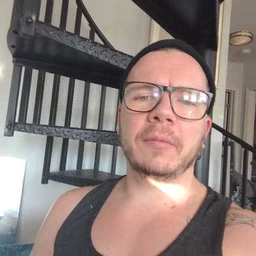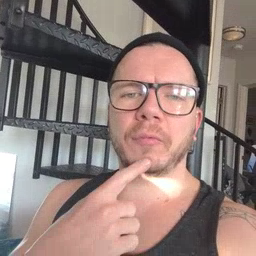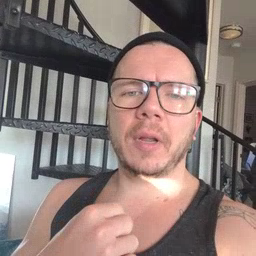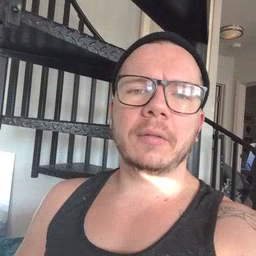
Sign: red